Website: lowes
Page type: customer-info-address
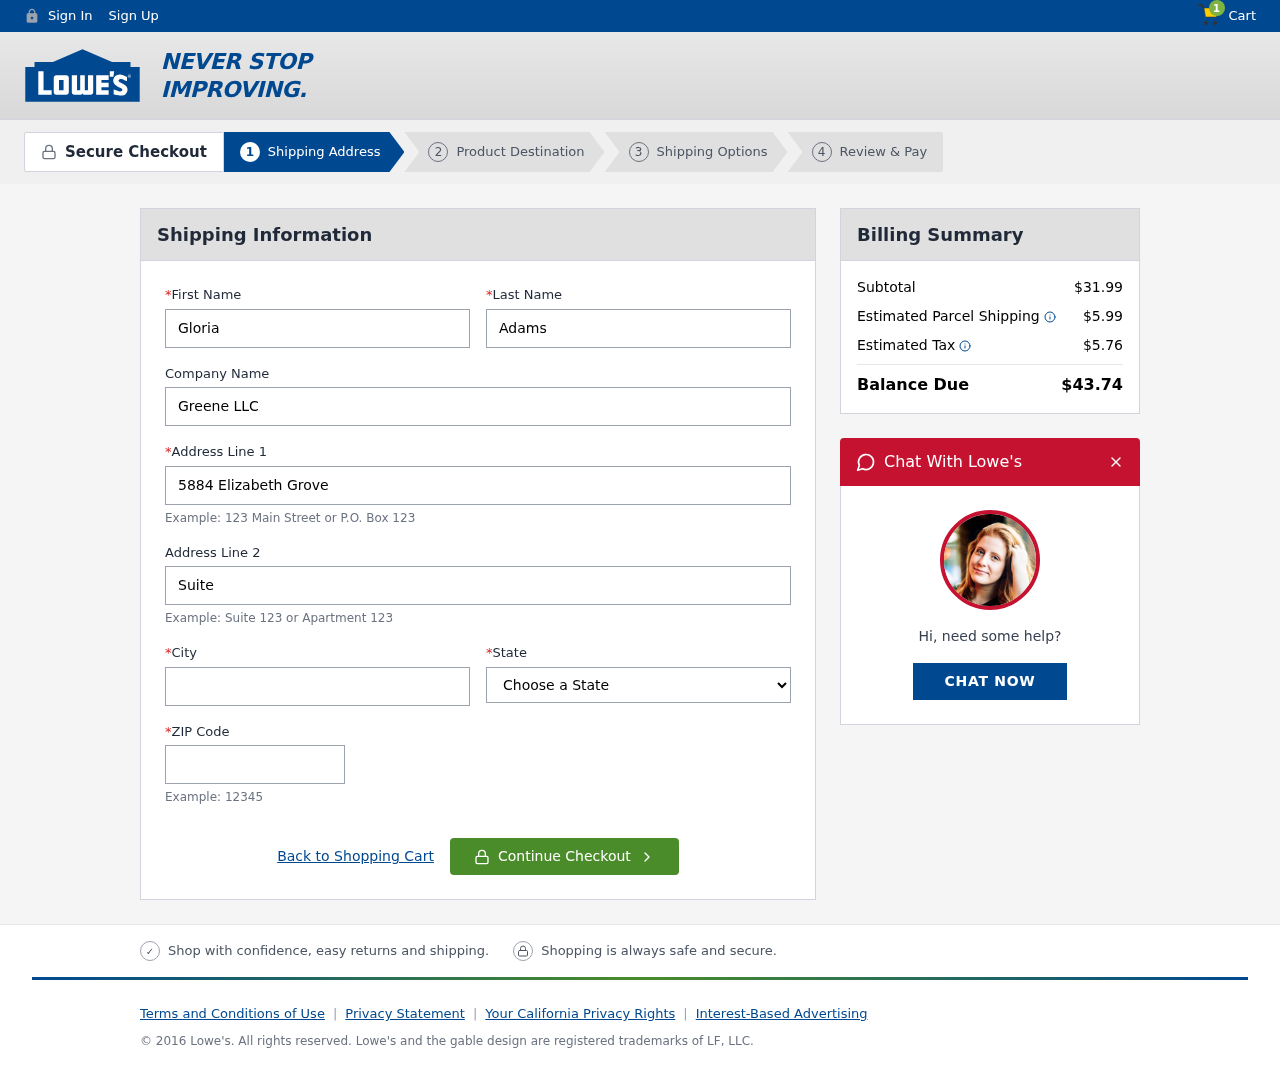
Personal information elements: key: PII_CITY
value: Watsonfort
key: PII_COMPANY
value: Greene LLC
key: PII_FIRSTNAME
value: Gloria
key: PII_LASTNAME
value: Adams
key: PII_POSTCODE
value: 73364
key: PII_STATE
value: MP
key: PII_STREET
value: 5884 Elizabeth Grove
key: PII_STREET2
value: Suite 212
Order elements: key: ORDER_NUM_ITEMS
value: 1
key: ORDER_SUBTOTAL
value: $31.99
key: ORDER_SHIPPING_COST
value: $5.99
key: ORDER_TAX
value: $5.76
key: ORDER_TOTAL
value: $43.74